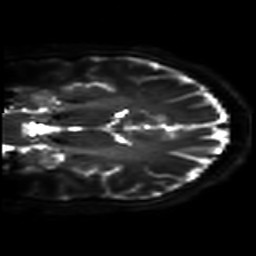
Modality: DWI
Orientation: coronal
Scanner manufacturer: philips
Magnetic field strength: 7 T
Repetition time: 9.612 s
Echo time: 0.073 s